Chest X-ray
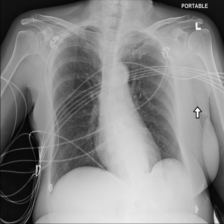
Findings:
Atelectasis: negative
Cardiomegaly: negative
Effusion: negative
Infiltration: negative
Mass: negative
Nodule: negative
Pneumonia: negative
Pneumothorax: negative
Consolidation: negative
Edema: negative
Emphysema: negative
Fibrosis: negative
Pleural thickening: negative
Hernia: negative